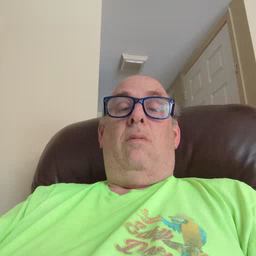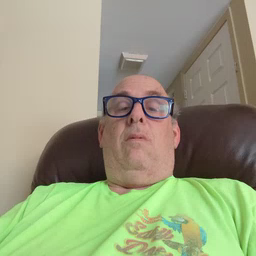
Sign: see